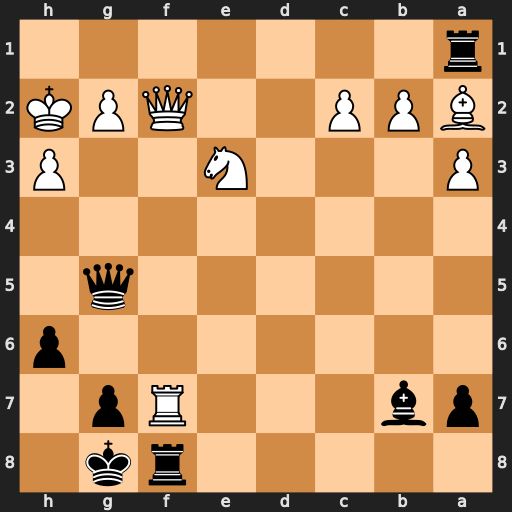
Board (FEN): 5rk1/pb3Rp1/7p/6q1/8/P3N2P/BPP2QPK/r7
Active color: b
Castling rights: -
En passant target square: -
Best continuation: Qe5+ Qf4 Qxf4+ Rxf4+ Rxa2